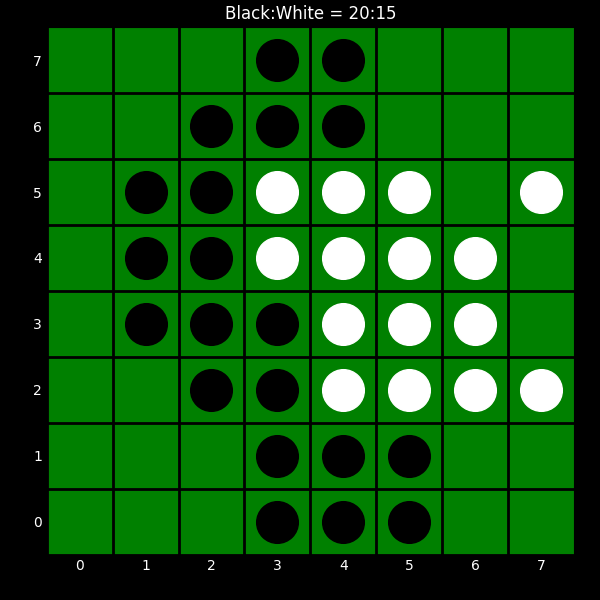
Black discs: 20
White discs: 15